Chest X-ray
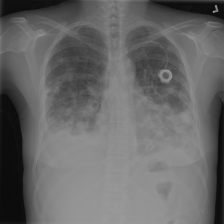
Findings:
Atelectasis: negative
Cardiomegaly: negative
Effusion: positive
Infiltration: positive
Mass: negative
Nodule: positive
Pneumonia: negative
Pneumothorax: positive
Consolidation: negative
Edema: negative
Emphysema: negative
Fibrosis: negative
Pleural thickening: positive
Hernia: negative